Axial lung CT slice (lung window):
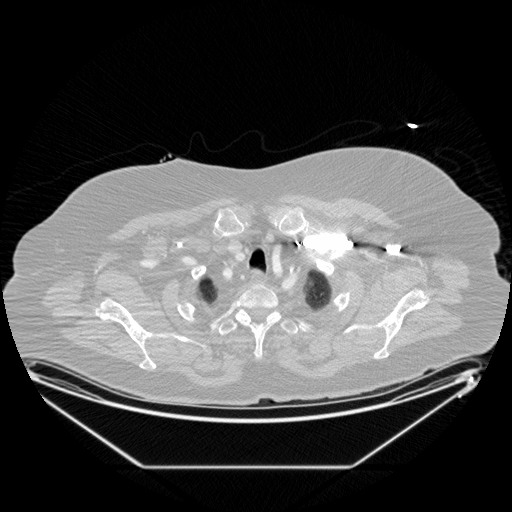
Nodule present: no